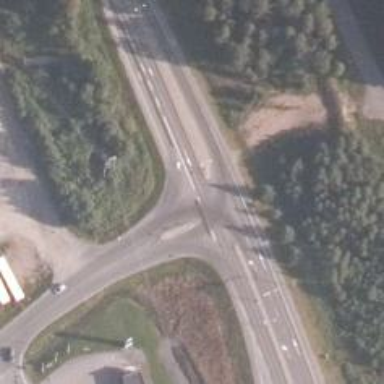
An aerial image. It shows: Asphalt road classified as primary highway.